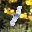
Label: 1